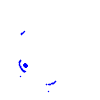
Particle: kaon